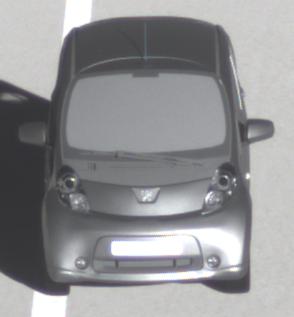
Make: Peugeot
Model: iOn
Detailed model: iOn
Model produced from: 2010/12
Model produced until: 2013/02
Doors: 5
Color: gray
Road condition: dry road
Daytime: sunrise or sunset
Contrast: high contrast